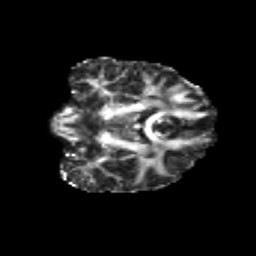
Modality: FA
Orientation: coronal
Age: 24
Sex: male
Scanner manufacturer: siemens
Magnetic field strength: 3 T
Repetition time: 3.5 s
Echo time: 0.113 s